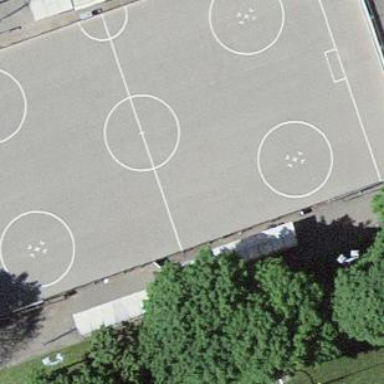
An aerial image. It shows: Asphalt roller skating pitch for leisure land sports.